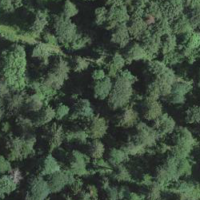
EUNIS habitat code: 43
Species observed at this site:
Ilex aquifolium